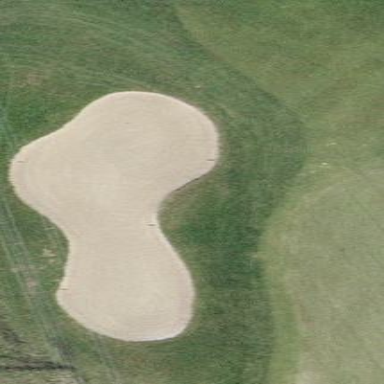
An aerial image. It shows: Sand bunker on golf course.